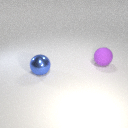
large purple rubber sphere to the right of large blue metal sphere